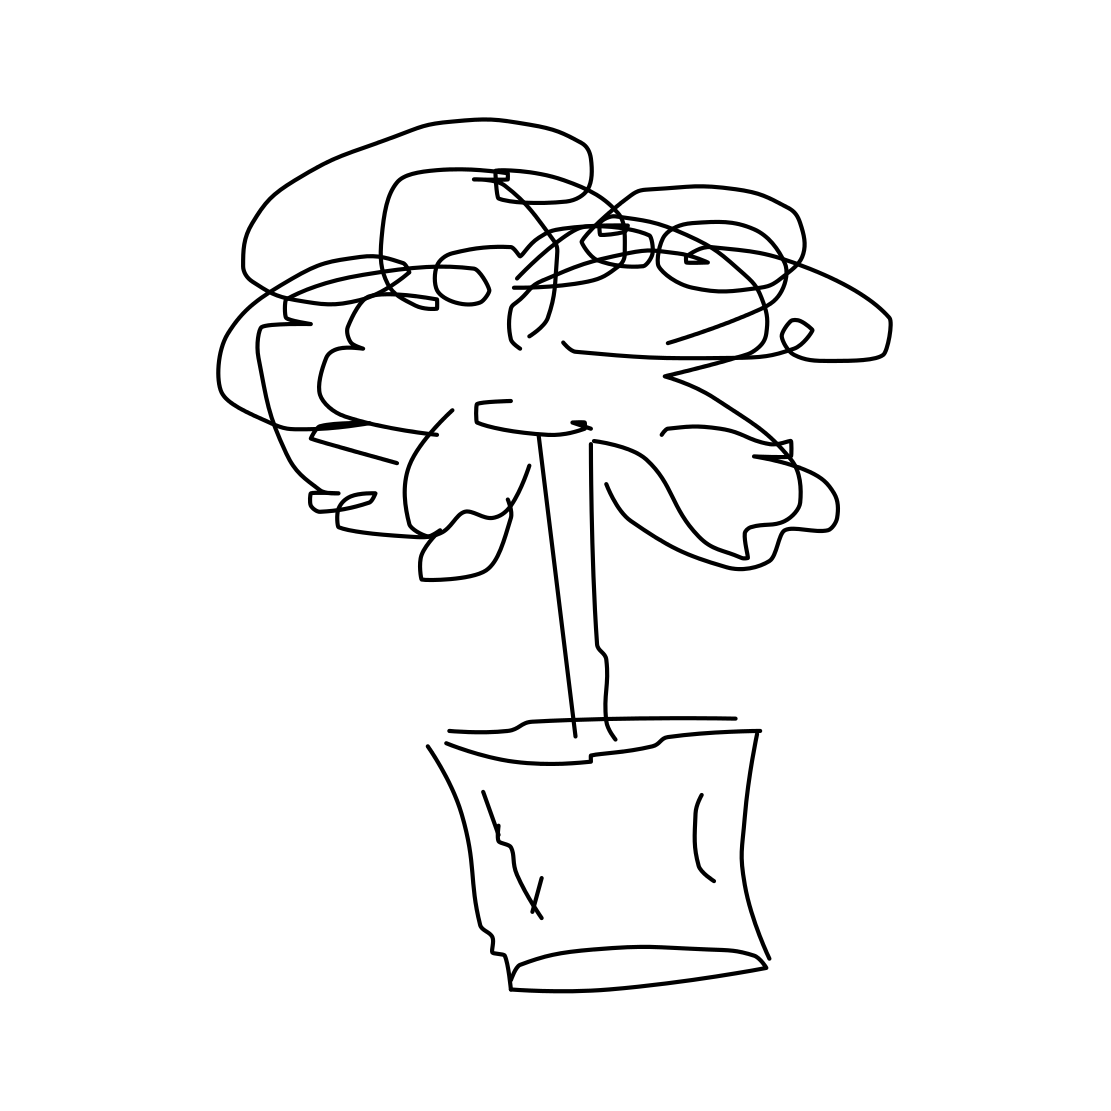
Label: potted plant